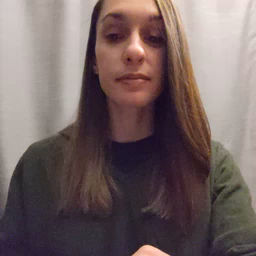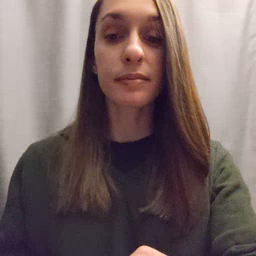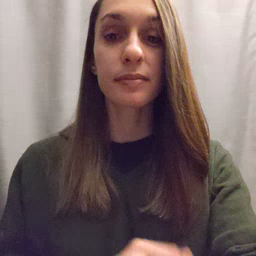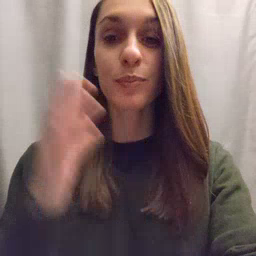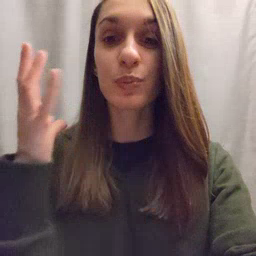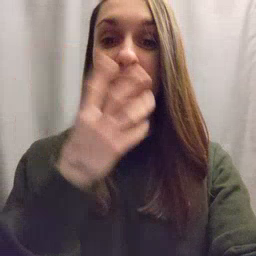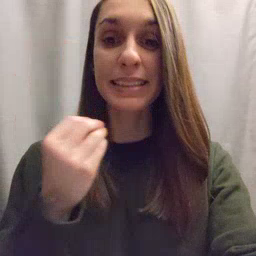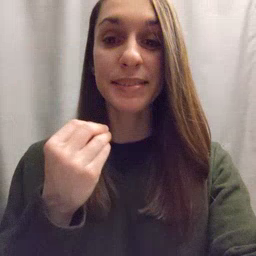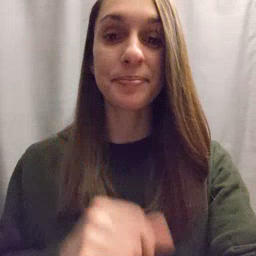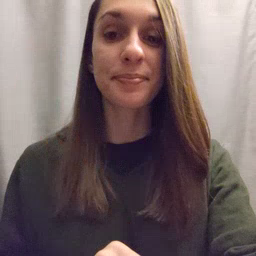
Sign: pretty